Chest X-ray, AP view. Patient: 43 years old, sex F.
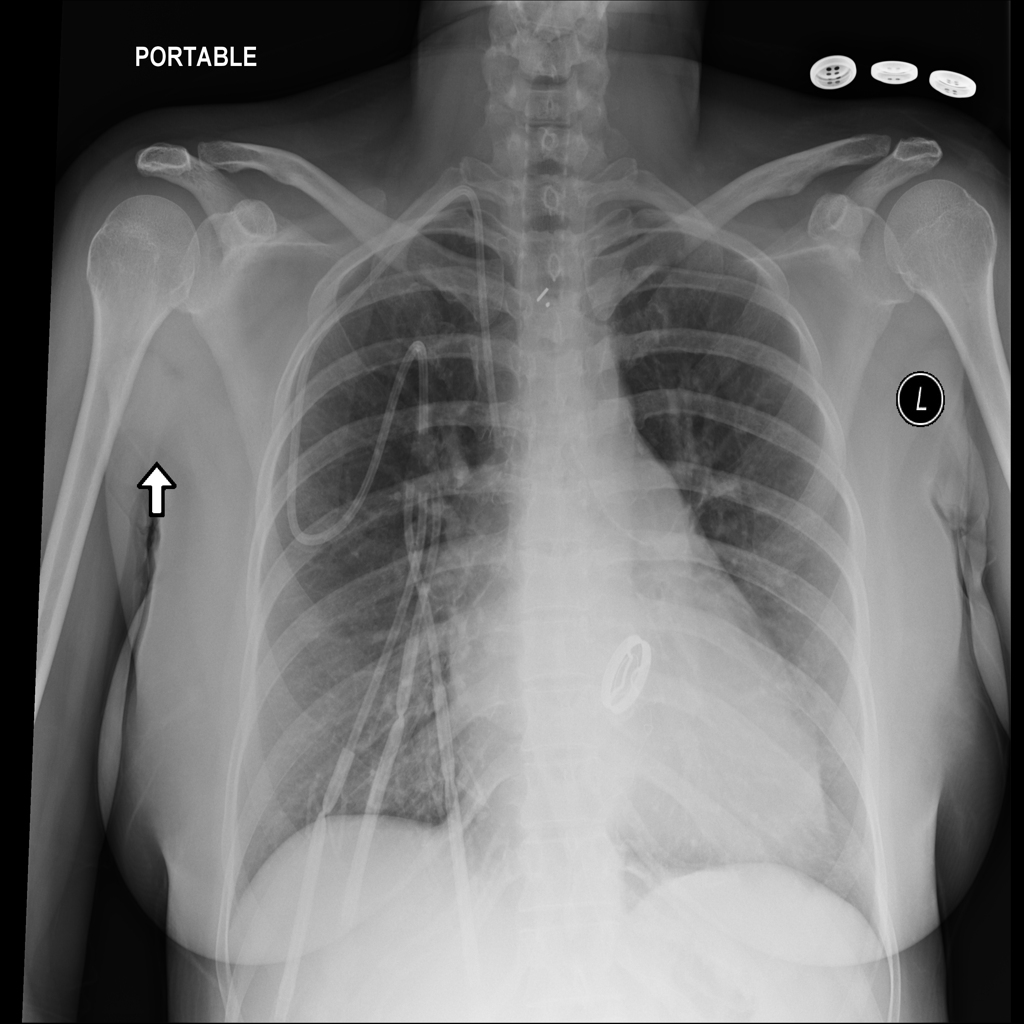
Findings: No Finding